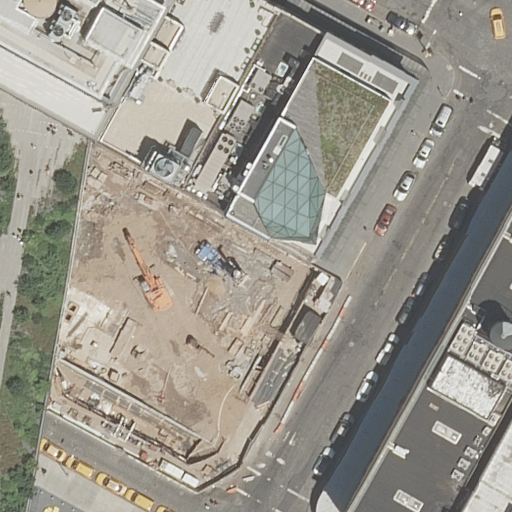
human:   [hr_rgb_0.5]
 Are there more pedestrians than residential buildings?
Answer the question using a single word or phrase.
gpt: no

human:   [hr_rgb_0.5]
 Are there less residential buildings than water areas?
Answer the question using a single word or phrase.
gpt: no

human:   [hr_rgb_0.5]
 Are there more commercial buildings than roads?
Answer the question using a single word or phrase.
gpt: no

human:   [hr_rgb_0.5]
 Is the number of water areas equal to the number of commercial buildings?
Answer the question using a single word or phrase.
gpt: yes

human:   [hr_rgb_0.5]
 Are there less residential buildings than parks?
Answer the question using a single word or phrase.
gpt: no

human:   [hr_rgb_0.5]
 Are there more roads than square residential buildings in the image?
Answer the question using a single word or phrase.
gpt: yes

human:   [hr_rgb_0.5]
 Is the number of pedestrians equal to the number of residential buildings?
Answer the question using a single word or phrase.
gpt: no

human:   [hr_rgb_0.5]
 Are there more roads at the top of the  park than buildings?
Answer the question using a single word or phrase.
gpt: no

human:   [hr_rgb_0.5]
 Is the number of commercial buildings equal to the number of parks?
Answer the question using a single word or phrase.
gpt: no

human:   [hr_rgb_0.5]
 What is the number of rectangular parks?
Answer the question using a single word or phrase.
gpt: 0

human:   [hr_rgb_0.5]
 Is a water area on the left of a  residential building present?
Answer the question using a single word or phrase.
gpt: no

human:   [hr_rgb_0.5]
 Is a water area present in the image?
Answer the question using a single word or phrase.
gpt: no

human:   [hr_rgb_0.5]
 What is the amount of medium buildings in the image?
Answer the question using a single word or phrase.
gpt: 6

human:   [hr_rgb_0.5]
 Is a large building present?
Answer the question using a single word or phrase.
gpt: yes

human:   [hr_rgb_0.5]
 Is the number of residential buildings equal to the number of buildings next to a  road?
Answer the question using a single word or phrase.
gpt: yes

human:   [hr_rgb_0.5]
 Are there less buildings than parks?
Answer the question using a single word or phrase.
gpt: no

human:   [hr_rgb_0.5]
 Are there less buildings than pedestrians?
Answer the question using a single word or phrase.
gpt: no

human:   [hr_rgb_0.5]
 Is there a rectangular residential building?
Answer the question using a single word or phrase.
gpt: yes

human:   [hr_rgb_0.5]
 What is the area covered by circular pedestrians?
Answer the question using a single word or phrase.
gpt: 0m2

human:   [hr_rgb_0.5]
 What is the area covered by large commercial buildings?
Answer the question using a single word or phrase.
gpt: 0m2

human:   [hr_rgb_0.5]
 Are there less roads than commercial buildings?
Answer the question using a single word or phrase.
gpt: no

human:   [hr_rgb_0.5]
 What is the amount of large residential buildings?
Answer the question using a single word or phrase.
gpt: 3

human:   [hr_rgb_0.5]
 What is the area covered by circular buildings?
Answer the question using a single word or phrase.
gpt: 0m2

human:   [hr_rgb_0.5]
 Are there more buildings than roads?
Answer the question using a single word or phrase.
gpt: yes

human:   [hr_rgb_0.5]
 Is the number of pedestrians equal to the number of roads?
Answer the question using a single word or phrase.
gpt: no

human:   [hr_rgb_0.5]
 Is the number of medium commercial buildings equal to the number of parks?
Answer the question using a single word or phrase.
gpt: no

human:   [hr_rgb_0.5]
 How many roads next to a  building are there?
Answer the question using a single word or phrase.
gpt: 6

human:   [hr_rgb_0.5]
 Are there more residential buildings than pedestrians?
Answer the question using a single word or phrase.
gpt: yes

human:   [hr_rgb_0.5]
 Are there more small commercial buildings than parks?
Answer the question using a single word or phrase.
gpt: no

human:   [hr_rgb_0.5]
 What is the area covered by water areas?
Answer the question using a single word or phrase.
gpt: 0m2

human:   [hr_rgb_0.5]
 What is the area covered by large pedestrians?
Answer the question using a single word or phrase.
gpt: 0m2

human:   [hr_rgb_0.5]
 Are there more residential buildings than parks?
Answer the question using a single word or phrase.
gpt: yes

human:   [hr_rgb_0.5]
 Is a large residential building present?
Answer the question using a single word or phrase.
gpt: yes

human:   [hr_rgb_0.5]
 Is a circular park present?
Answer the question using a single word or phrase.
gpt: no

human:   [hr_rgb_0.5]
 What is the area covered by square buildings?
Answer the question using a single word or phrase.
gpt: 0m2

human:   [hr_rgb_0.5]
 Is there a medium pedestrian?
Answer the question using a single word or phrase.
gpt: no